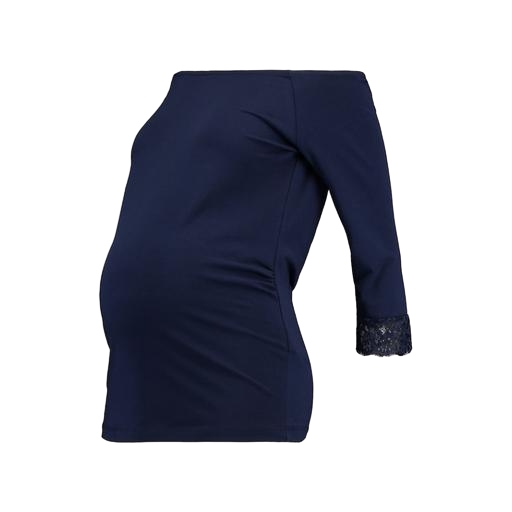
blue ava lace maternity top, blue maternity elbow, blue maternity top embroidery, white background